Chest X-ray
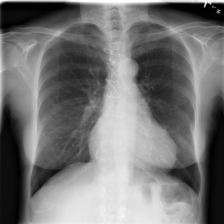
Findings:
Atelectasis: negative
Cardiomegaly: negative
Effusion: negative
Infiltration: negative
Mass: negative
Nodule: negative
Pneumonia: negative
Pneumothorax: negative
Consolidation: negative
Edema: negative
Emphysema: negative
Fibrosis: negative
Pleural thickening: negative
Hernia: negative